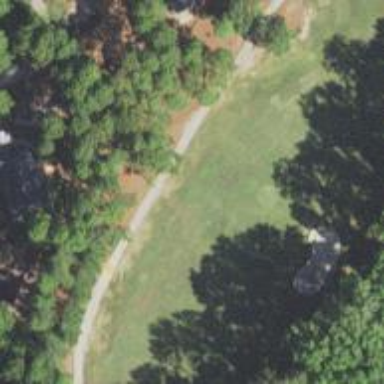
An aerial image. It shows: View of golf hole.